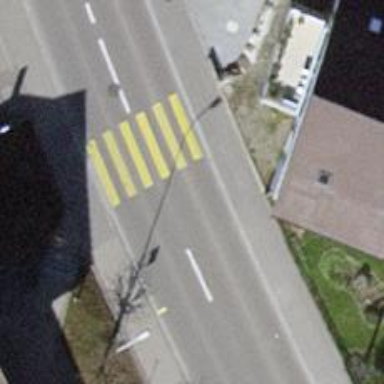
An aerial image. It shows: Marked zebra crossing on the road.